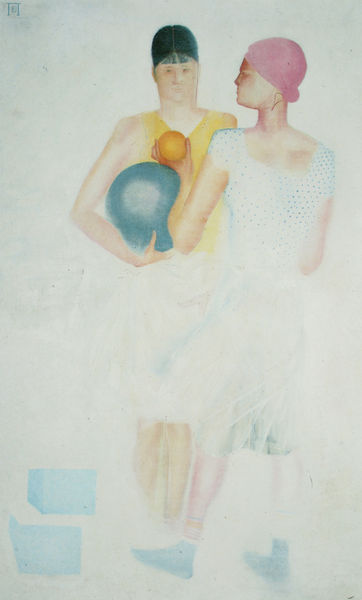
Titel: Die Ballspielerinnen
Künstler: Jurij Pimenow
Standort: Moskau
Institution: Tretjakow-Galerie
Schlagwörter: blau, mann, weiß, aquarell, baden, frauen, gelb, grün, femmes, frau, hell, kleid, orange, profil, rücken, schwarz, türkis, zeichnung, ball, rock, mützen, arme, tücher, rosa, beine, zwei, moderne, figuren, steif, kopftuch, sport, socken, pink, strümpfe, blanc, bälle, kugel, hauben, quadrate, verschwommen, kopftücher, schemen, turban, geometrie, v ausschnitt, couple, bleu, turnen, top, t shirt, gymnastik, bademützen, baigneurs, baigneuses, ballon, gym, gymnastes, kopfkondom, medizinball